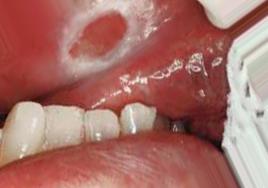
Condition: Mouth Ulcer